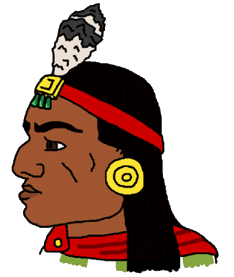
Label: 4_Yes_Chad